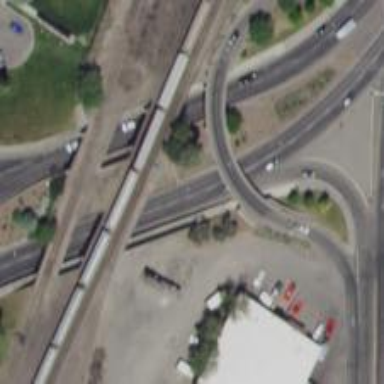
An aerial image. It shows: Trunk link highway passing over bridge.